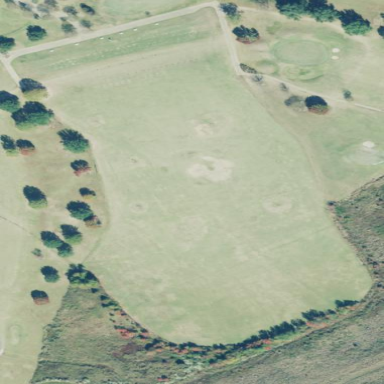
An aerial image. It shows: Driving range for golf on grass.